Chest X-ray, AP view. Patient: 48 years old, sex F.
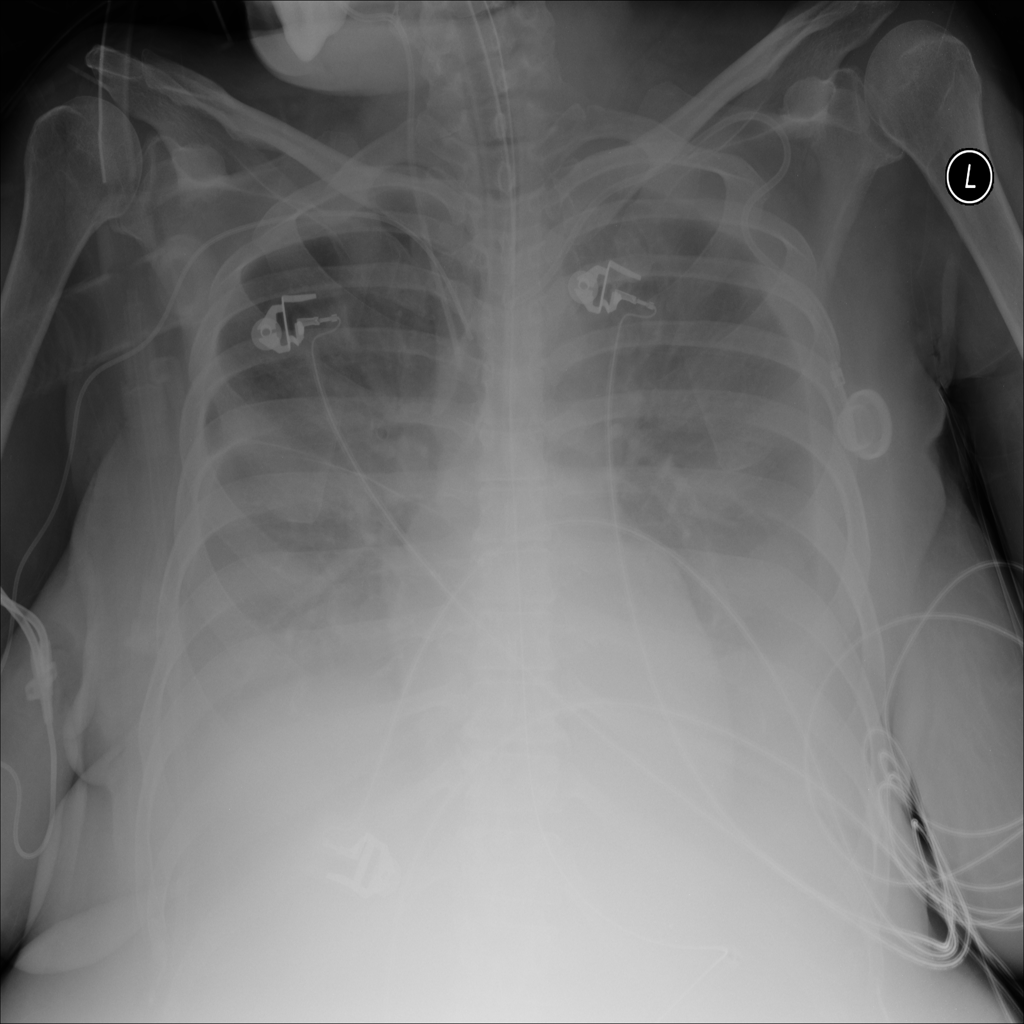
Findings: Effusion